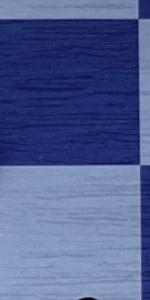
Label: Empty